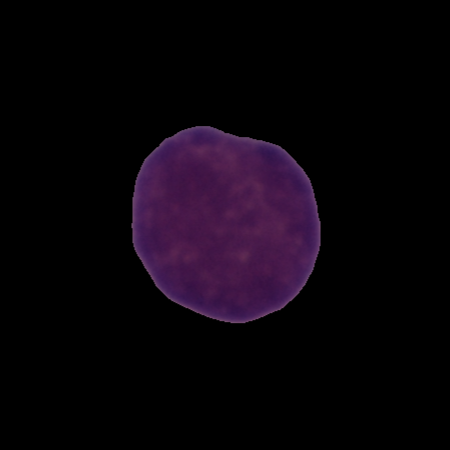
Label: healthy